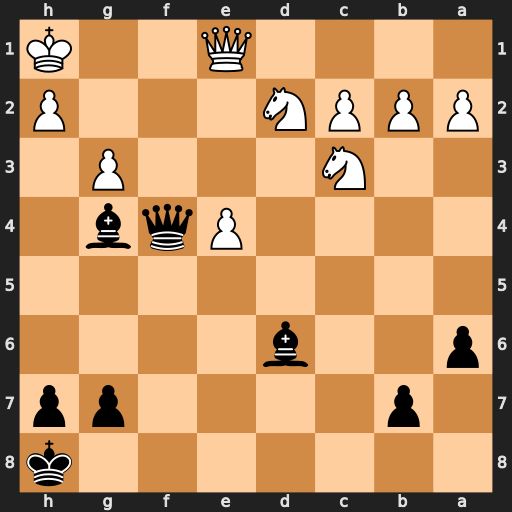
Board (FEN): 7k/1p4pp/p2b4/8/4Pqb1/2N3P1/PPPN3P/4Q2K
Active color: b
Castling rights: -
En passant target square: -
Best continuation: Bf3+ Kg1 Bc5+ Kf1 Qg4